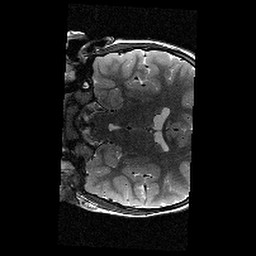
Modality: T2w
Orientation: coronal
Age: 9
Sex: female
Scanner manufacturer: siemens
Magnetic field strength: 3 T
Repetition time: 9.23 s
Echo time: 0.067 s